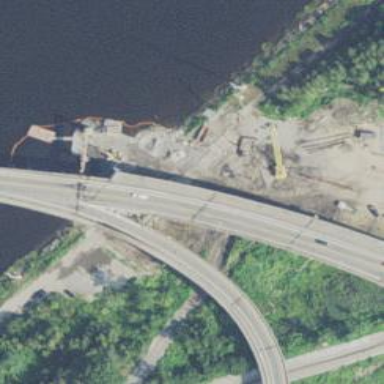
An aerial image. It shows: Pier supporting bridge.